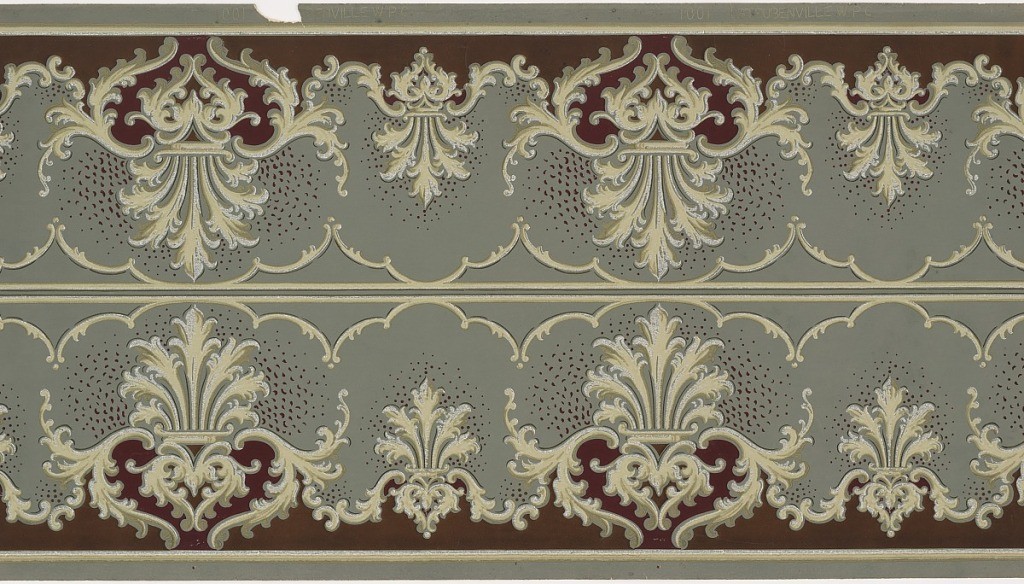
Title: Frieze
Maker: Steubenville Wallpaper Company, The, 1905
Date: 1905–1915
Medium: Machine-printed paper
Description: Two mirror-reversed bands of repeating anthemion design with acanthus ornament connected to similar smaller anthemion designs crowned by a repeating vine design on a solid ground with dots of complementary color around the ornament bordered and separated by thin horizontal stripes. Printed in browns, greens, white, scarlet and greenish-gray.